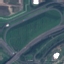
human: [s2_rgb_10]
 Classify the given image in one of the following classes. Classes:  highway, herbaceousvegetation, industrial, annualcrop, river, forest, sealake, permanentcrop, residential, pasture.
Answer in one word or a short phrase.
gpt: Highway